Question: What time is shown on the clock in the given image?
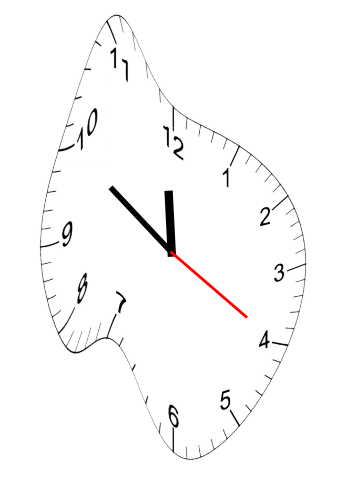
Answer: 11:50:20